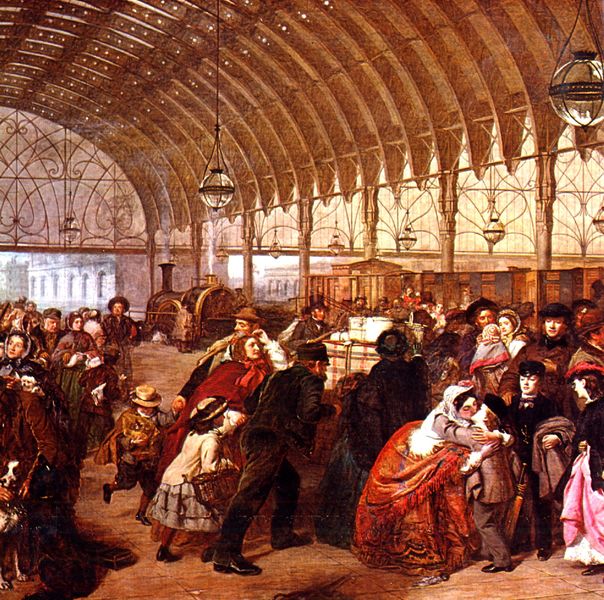
Titel: The railway station von W. P. Frith
Institution: Royal Holloway College
Schlagwörter: gemälde, mann, frauen, menschen, frau, glas, hut, lampe, männer, gebäude, tuch, haube, rock, mütze, stein, kind, kinder, kuss, gepäck, zug, strohhut, korb, halle, bahnhof, lok, drinnen, reisende, dampfzug, gemälde bahnhof innen